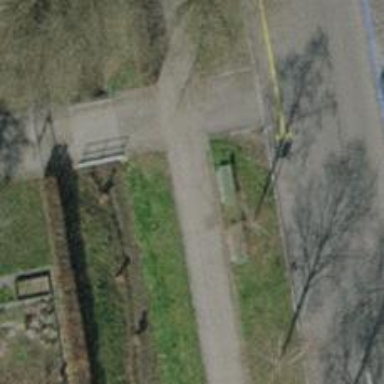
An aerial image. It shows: Bench for seating.